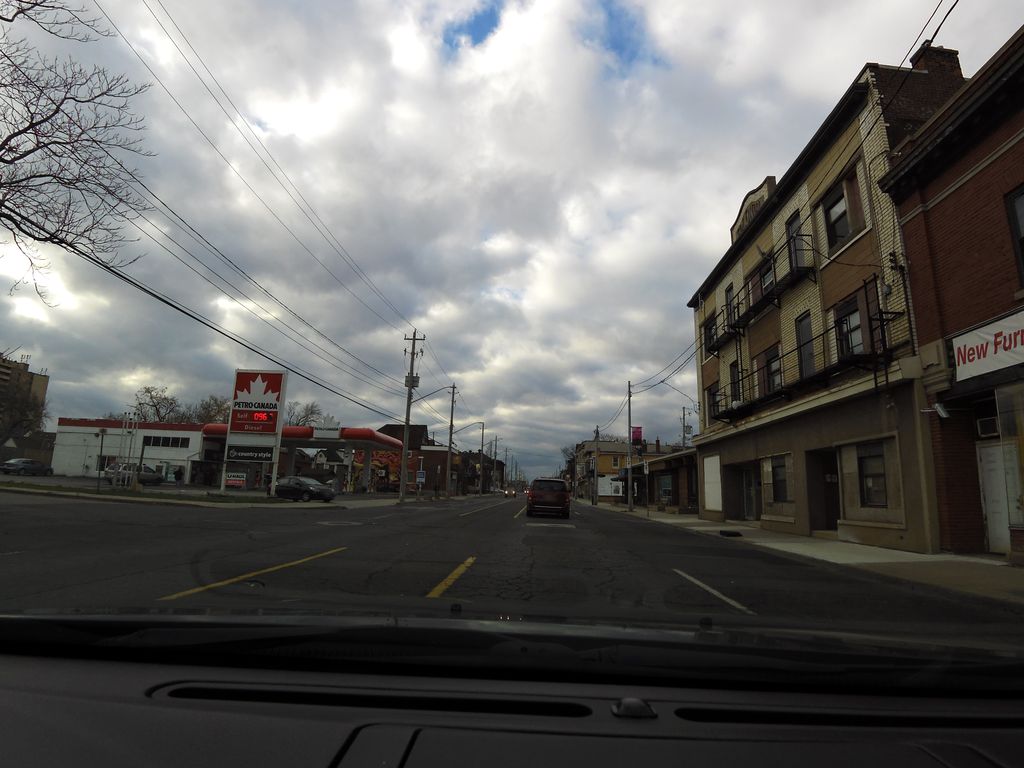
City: hamilton